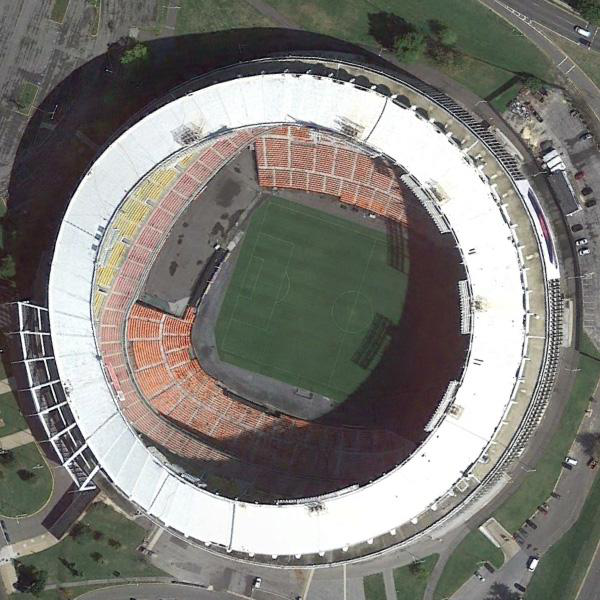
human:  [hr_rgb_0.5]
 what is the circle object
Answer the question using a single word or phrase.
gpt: stadium